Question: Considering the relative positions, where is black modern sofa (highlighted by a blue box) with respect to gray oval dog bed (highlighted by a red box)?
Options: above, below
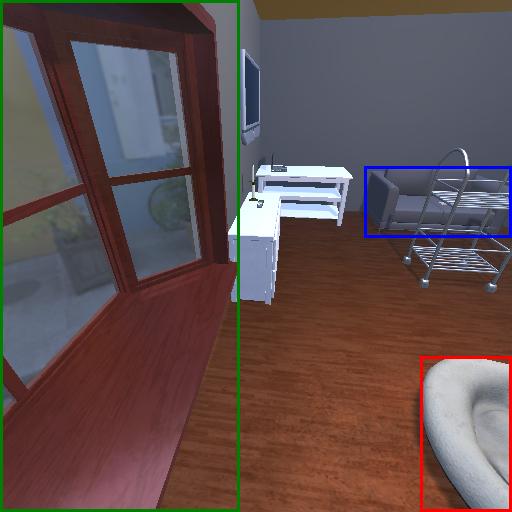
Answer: above